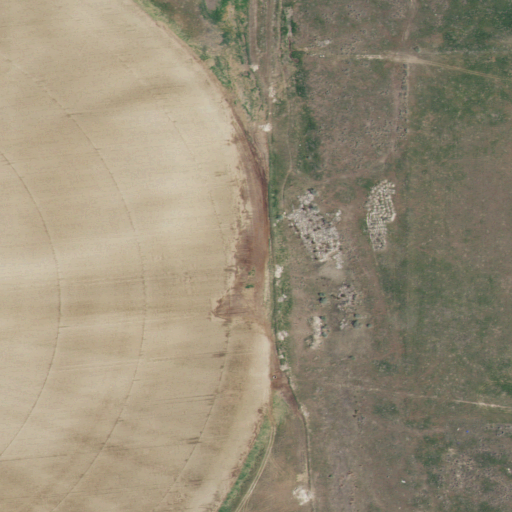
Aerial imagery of valley in Idaho named Cedar Draw containing cultivated crops and grassland